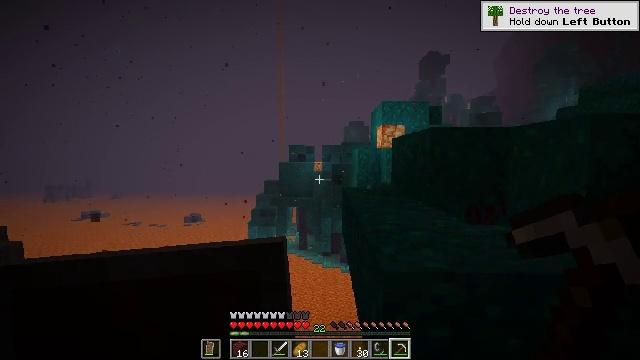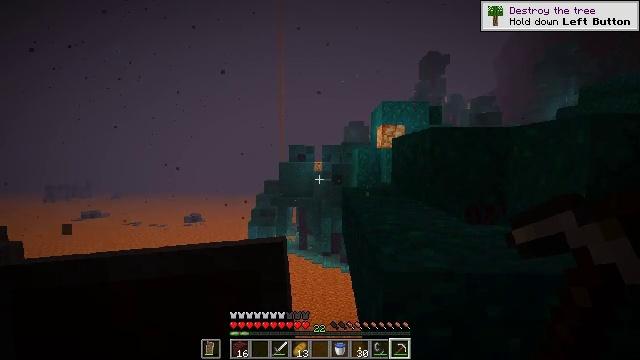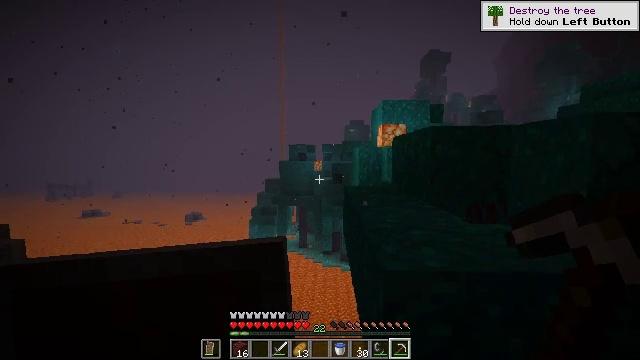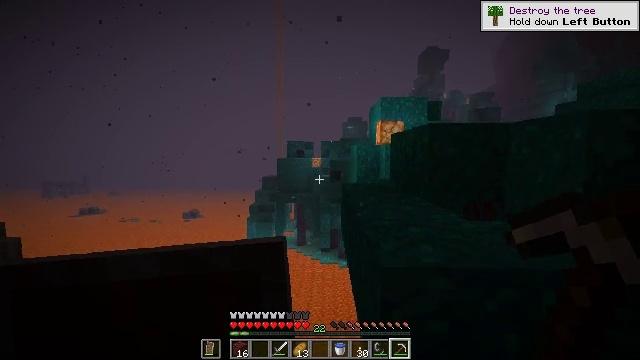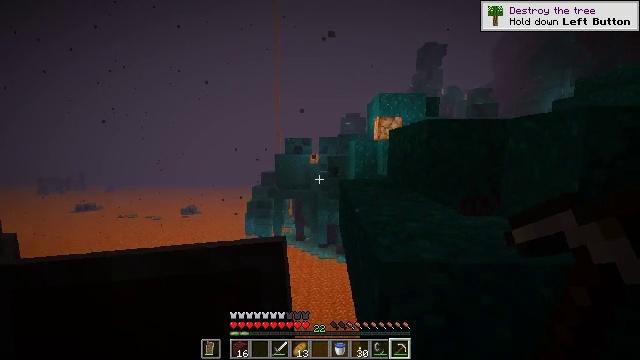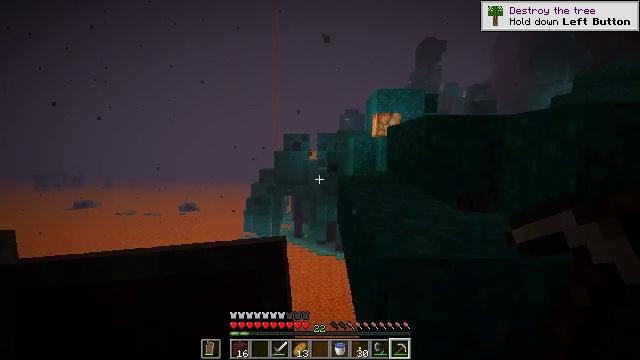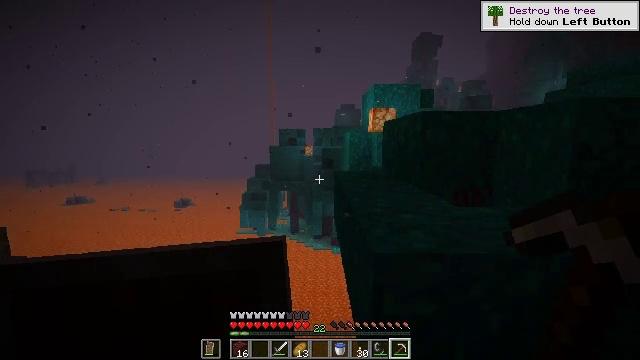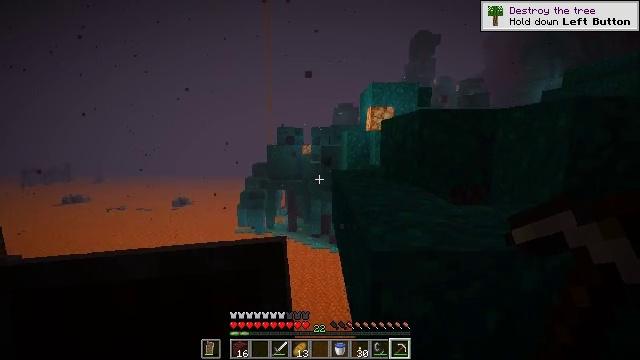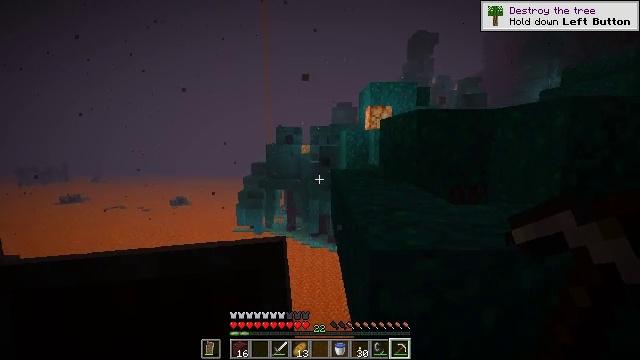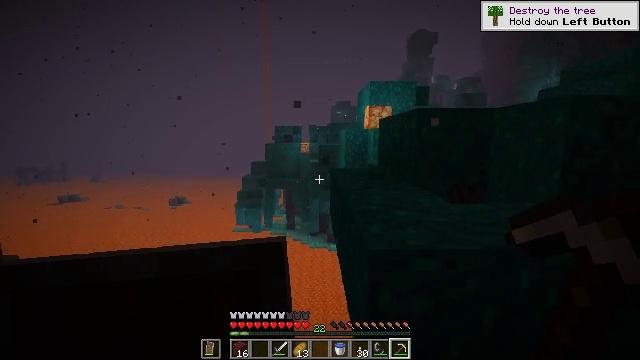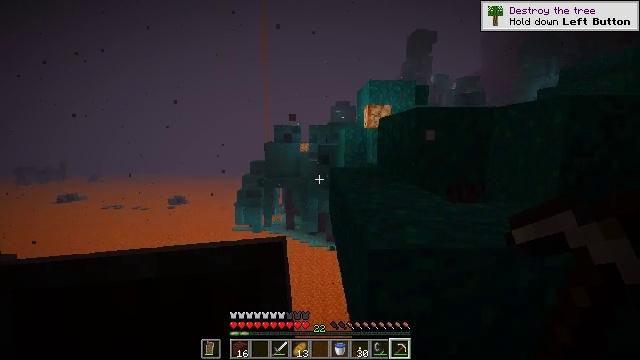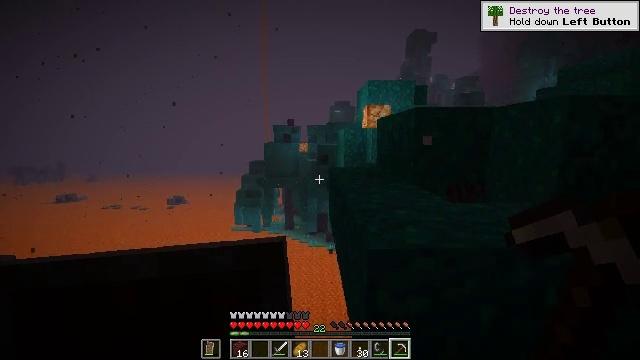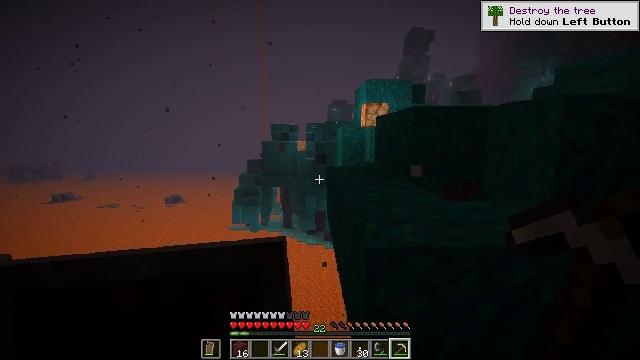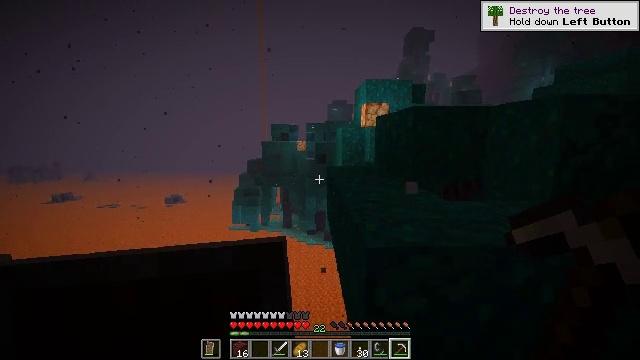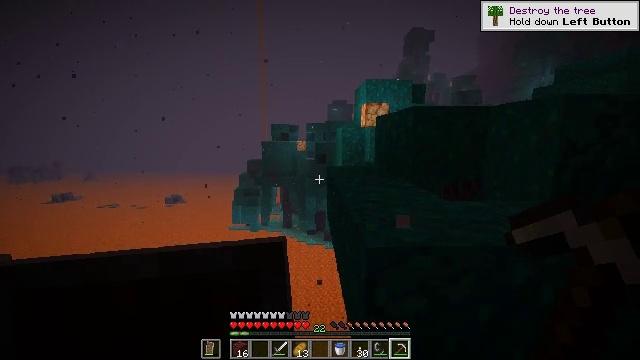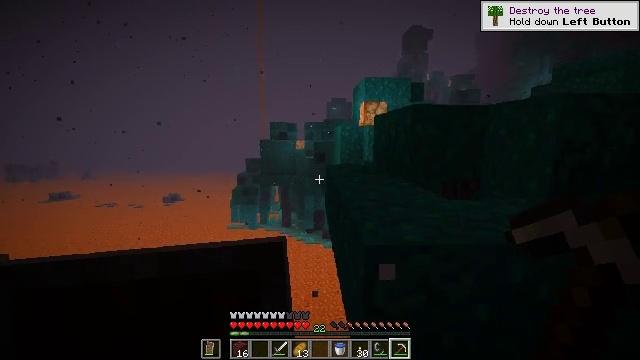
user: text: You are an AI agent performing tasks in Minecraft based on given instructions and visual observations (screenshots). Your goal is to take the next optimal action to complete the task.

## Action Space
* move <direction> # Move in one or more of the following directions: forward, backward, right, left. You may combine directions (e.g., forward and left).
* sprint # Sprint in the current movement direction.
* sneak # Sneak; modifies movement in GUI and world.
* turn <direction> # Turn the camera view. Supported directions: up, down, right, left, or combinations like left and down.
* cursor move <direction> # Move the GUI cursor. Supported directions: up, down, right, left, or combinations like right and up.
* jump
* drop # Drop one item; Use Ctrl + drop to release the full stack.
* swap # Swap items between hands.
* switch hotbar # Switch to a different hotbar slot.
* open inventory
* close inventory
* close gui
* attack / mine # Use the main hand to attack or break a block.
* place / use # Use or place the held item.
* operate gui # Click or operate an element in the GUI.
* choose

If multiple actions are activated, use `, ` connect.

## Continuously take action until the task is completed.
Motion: motion action
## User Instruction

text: Use a pickaxe to mine the warped nylium.
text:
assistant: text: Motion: no_op
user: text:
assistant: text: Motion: no_op
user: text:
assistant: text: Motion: no_op
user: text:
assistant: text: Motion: no_op
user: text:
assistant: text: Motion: no_op
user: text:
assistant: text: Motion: turn down
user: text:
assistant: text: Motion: no_op
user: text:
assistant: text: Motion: no_op
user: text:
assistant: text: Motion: no_op
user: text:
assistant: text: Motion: no_op
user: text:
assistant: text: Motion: no_op
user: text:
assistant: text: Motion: no_op
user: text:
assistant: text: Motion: no_op
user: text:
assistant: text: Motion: no_op
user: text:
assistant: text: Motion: no_op
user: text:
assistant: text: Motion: no_op
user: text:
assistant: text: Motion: no_op
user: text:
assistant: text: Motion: no_op
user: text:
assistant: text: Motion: no_op
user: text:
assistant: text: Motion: no_op
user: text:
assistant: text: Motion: no_op
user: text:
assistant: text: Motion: no_op
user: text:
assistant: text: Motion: no_op
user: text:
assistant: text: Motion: no_op
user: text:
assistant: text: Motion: no_op
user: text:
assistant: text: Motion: no_op
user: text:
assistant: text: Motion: no_op
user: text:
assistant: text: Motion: no_op
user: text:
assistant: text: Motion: no_op
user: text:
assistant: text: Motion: turn right and up